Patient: sex M, age 57
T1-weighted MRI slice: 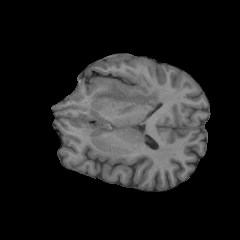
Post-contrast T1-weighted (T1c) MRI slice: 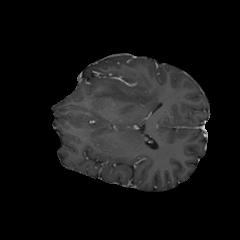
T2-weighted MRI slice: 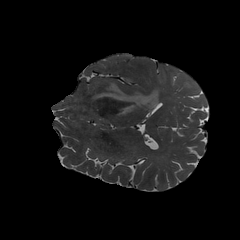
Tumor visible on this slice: yes
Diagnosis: Glioblastoma, IDH-wildtype
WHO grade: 4